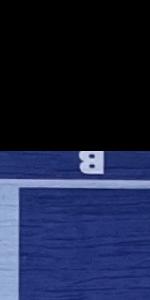
Label: Empty